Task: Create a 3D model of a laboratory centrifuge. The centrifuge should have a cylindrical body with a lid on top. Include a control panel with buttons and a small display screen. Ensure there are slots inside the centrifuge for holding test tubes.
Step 83:
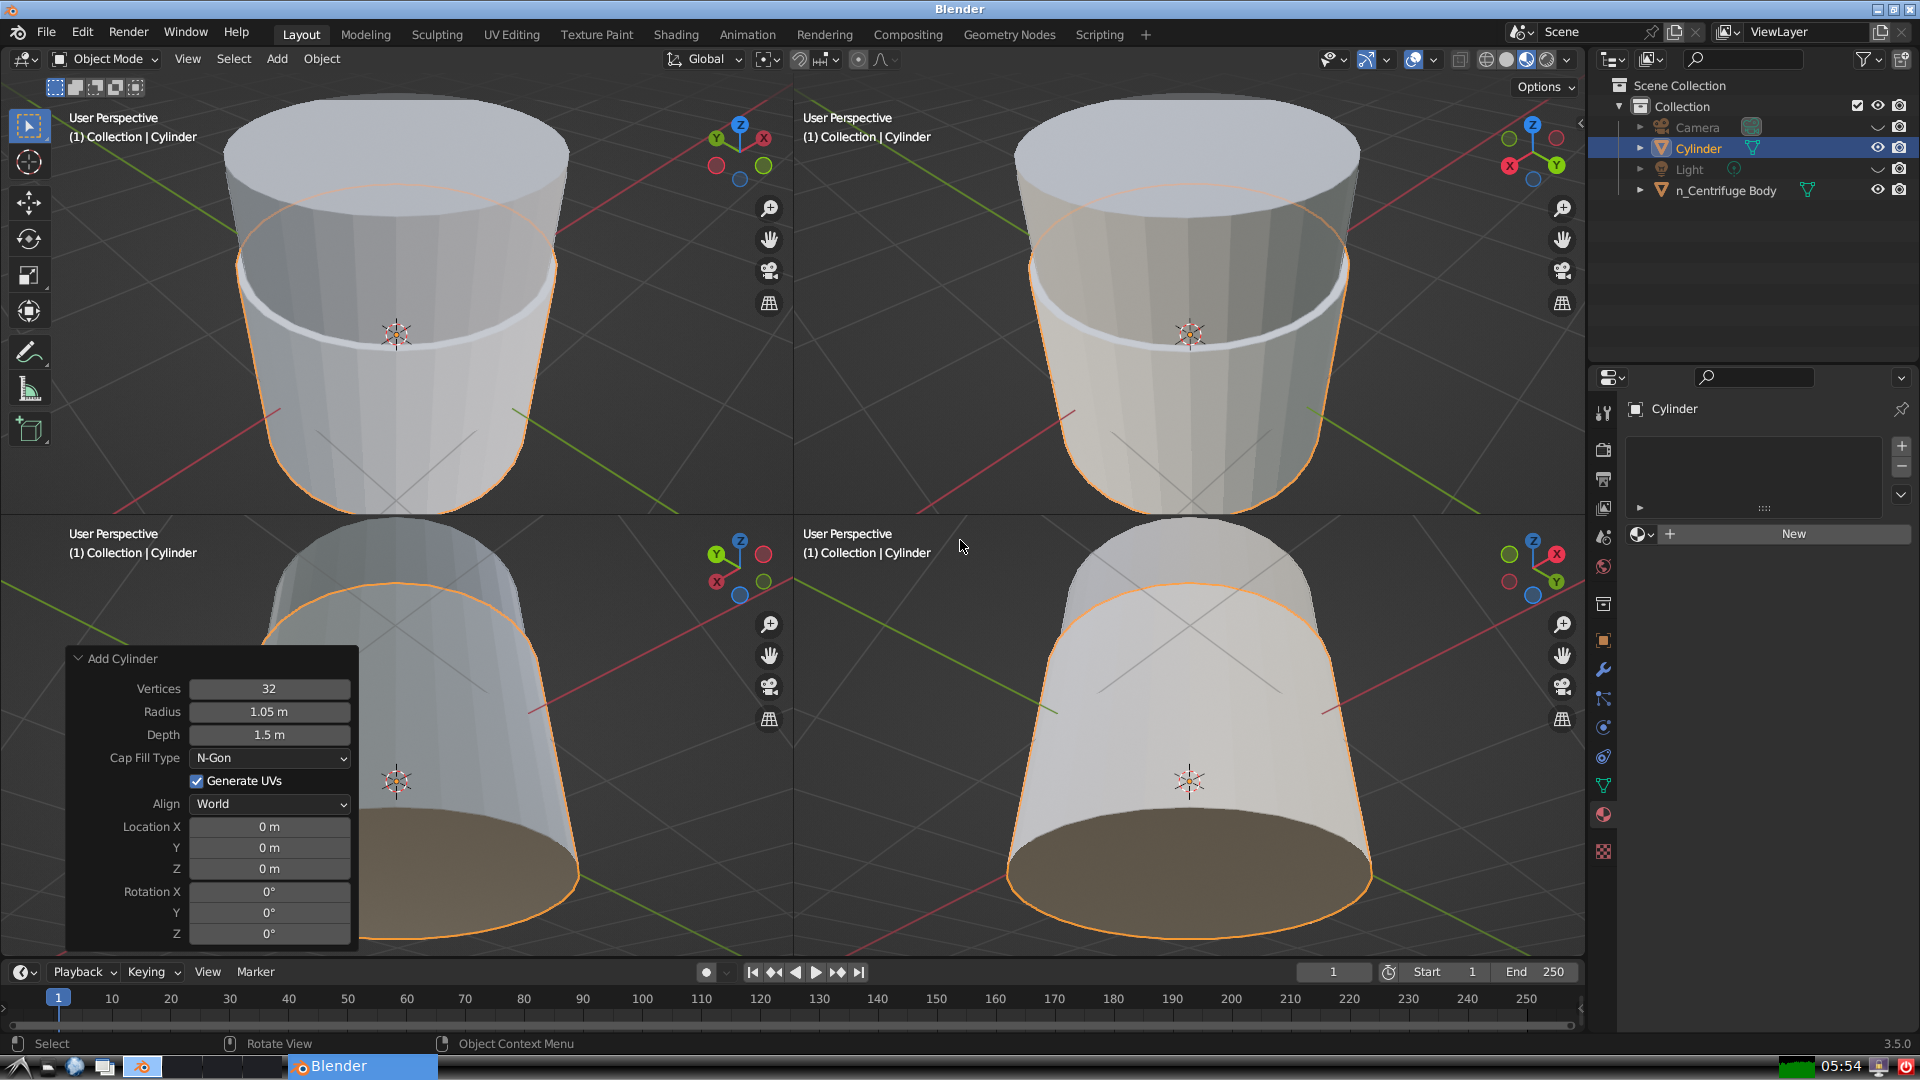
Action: {"mouse_move": [270, 731]}